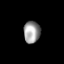
Tissue: lung
Cell type: Epithelial cells
Senescence score: 0.2164
Nuclear area (px): 354
Mean DAPI intensity: 155.528